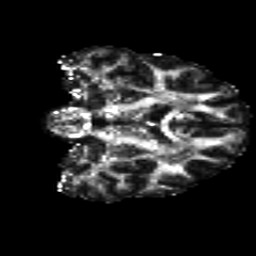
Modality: FA
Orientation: coronal
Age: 21
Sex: male
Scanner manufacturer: siemens
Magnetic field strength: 3 T
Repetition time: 8.8 s
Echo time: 0.085 s